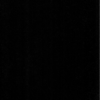
Label: dusty